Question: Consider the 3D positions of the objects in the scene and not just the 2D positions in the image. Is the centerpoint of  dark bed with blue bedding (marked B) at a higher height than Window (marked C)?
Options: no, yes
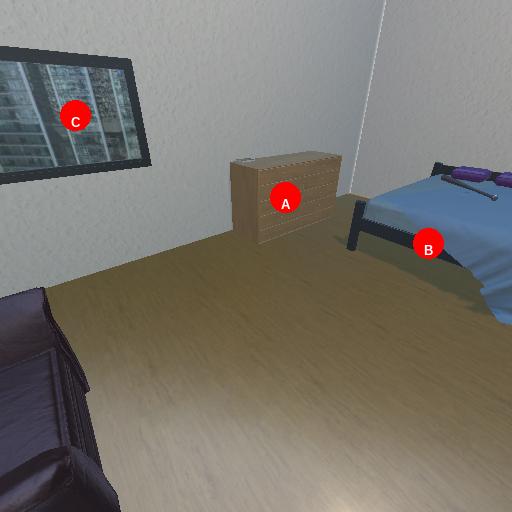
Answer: no